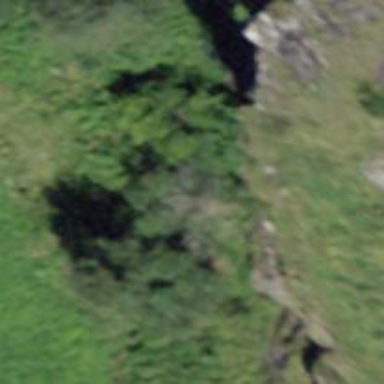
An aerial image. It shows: Cliff in nature.